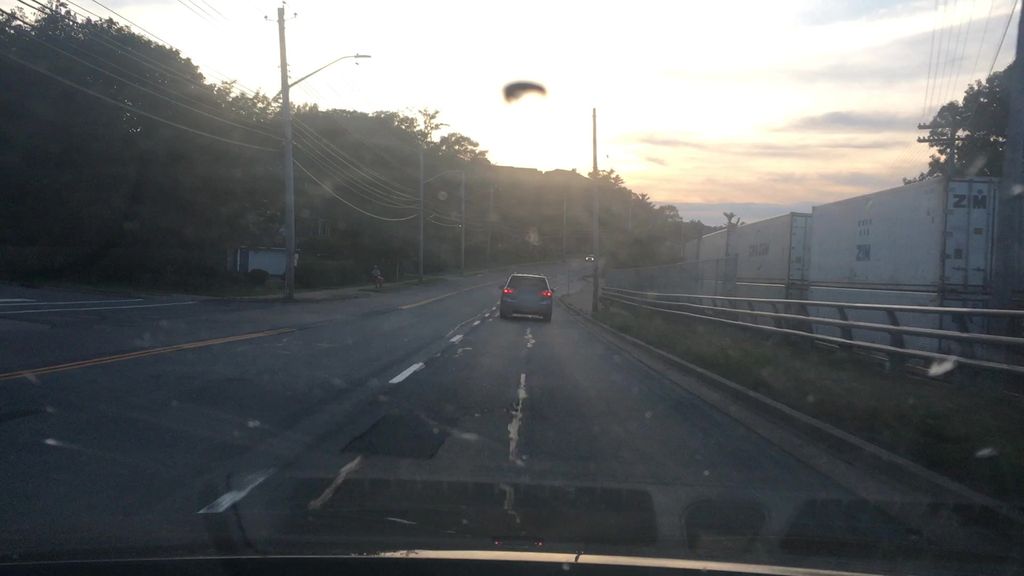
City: halifax